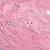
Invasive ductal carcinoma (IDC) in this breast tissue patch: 0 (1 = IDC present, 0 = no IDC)